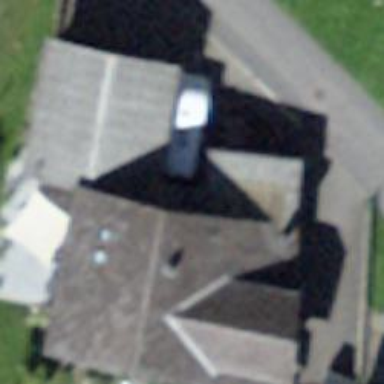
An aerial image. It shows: Garage building.